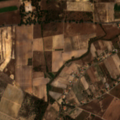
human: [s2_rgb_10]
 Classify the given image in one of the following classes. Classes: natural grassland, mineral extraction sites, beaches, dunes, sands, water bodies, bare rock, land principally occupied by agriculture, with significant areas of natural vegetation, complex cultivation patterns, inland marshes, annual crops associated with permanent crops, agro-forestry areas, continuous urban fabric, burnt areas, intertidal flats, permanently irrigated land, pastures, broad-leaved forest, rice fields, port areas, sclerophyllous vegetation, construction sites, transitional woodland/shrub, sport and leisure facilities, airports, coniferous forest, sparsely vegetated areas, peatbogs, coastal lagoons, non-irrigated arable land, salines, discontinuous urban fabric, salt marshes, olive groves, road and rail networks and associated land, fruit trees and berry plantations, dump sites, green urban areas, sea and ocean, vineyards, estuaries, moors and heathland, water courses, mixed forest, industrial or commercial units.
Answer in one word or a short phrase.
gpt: discontinuous urban fabric, vineyards, complex cultivation patterns, transitional woodland/shrub